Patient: sex M, age 75
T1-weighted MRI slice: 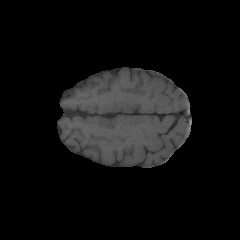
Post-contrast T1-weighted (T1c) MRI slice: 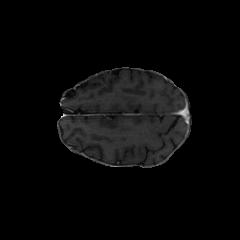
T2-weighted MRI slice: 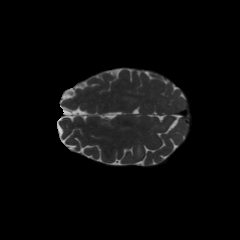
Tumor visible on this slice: yes
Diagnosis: Glioblastoma, IDH-wildtype
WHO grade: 4